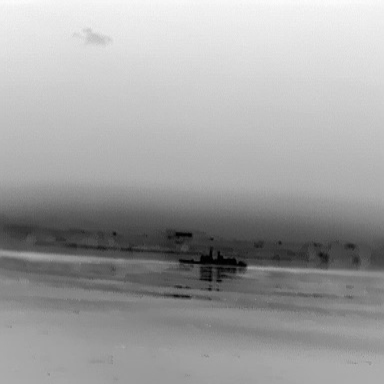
There is a warship in the infrared image.